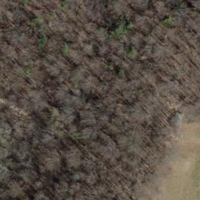
EUNIS habitat code: 41
Species observed at this site:
Limax cinereoniger